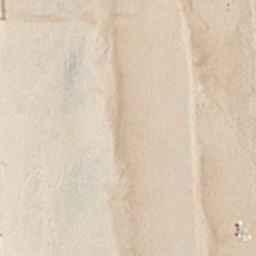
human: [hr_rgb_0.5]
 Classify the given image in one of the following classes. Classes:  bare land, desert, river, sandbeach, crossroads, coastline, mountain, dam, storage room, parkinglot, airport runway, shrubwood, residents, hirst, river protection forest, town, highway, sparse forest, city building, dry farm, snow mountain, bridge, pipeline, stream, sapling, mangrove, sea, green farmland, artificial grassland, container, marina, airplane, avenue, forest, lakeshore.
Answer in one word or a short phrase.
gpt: sandbeach